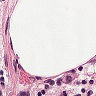
Metastatic tissue present: no